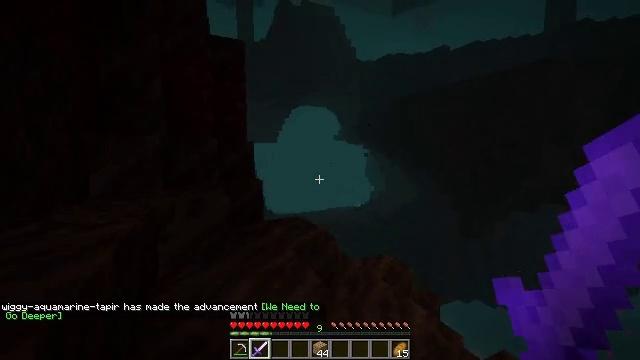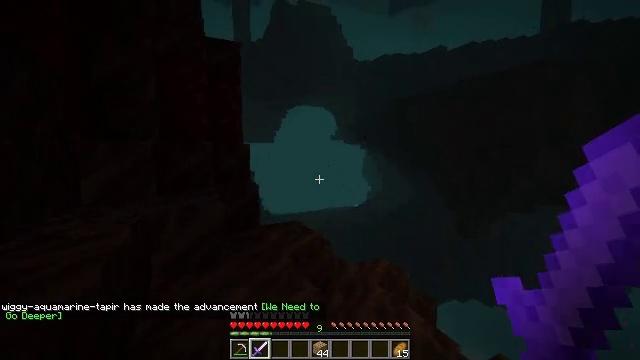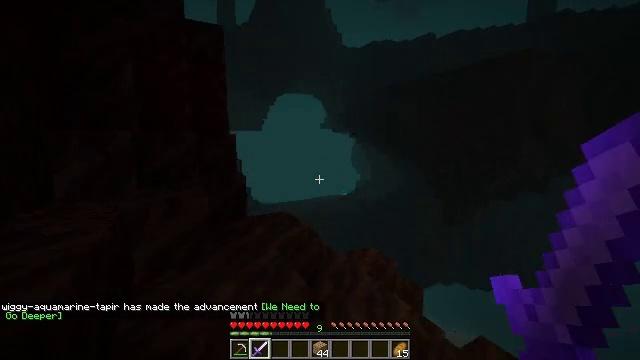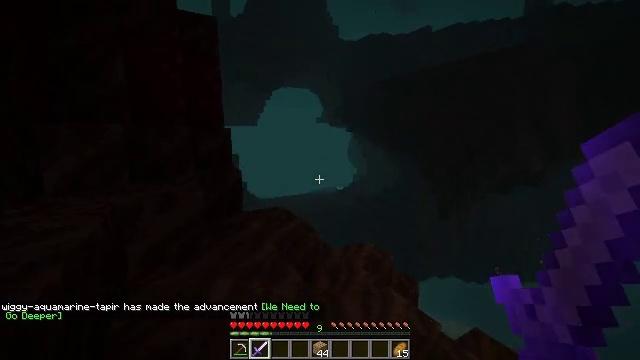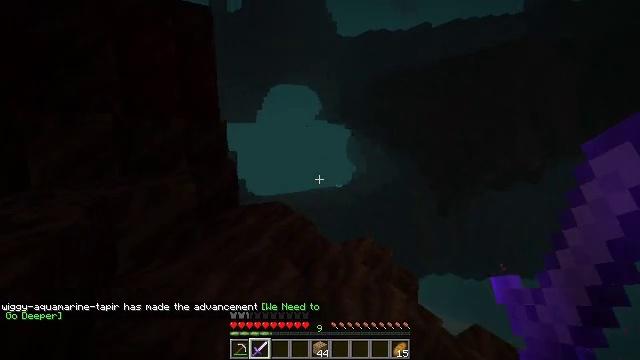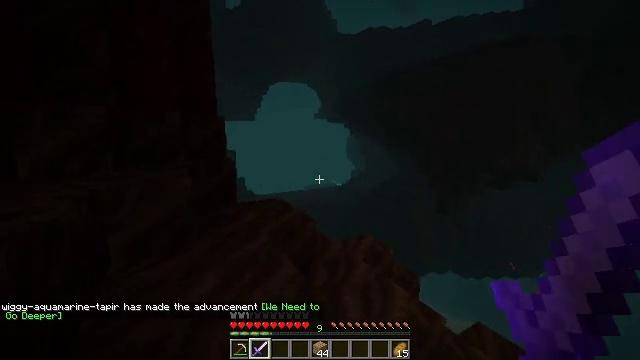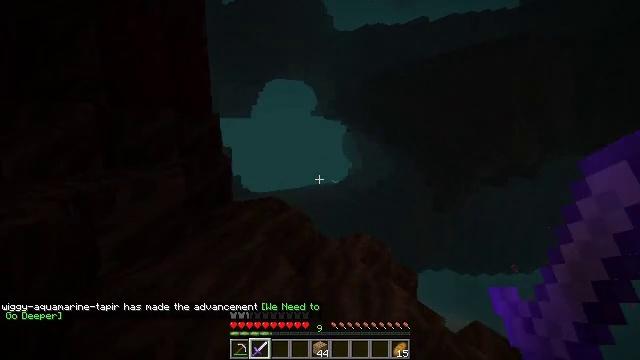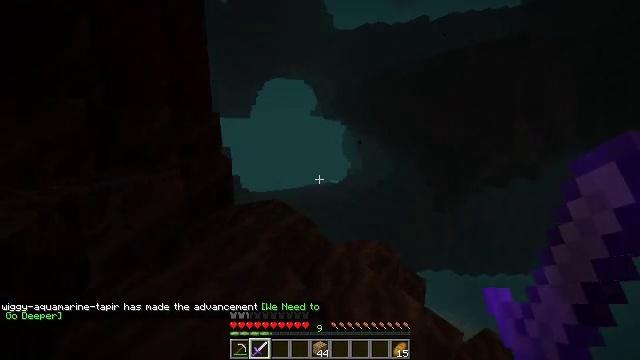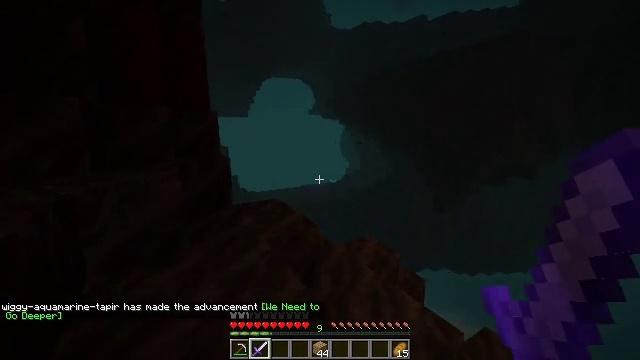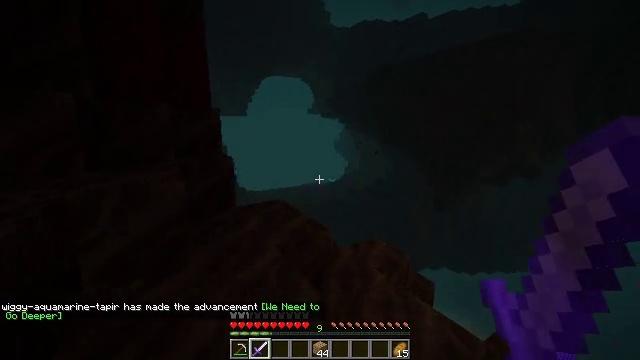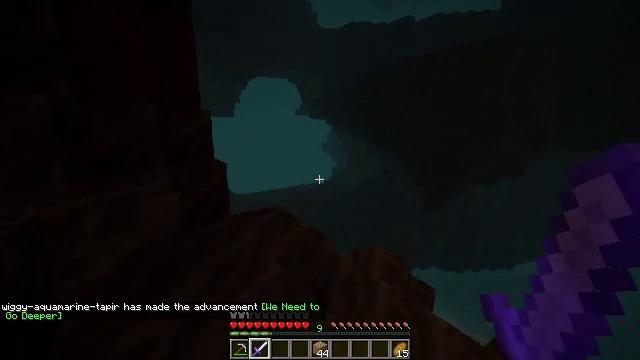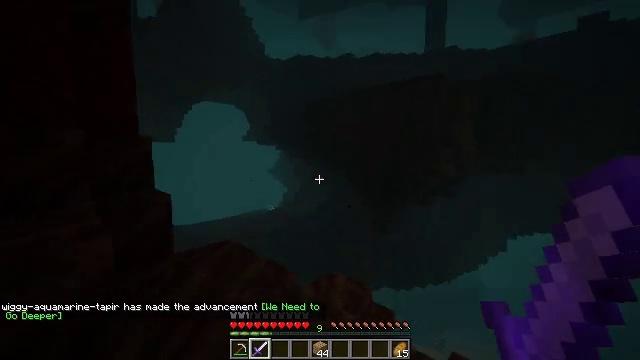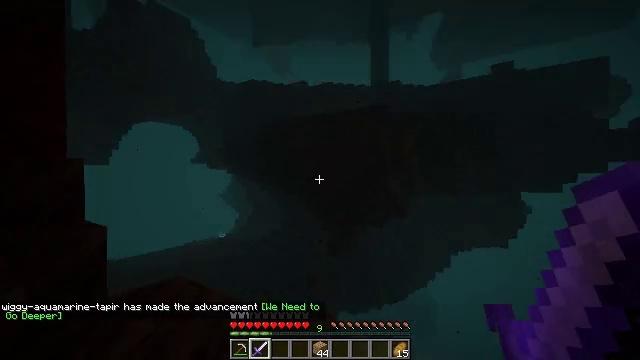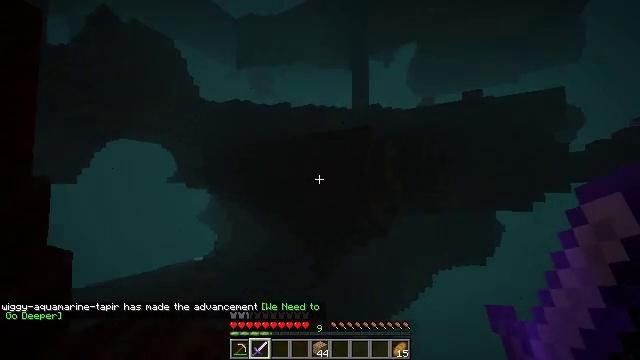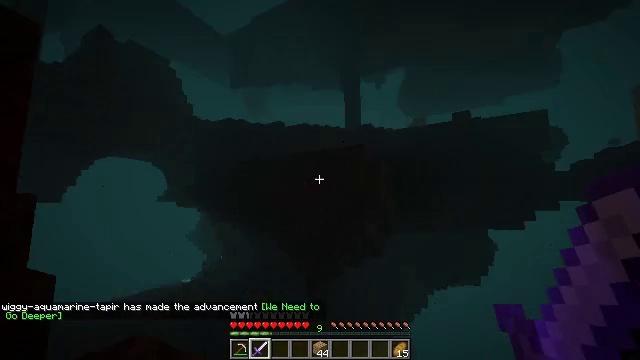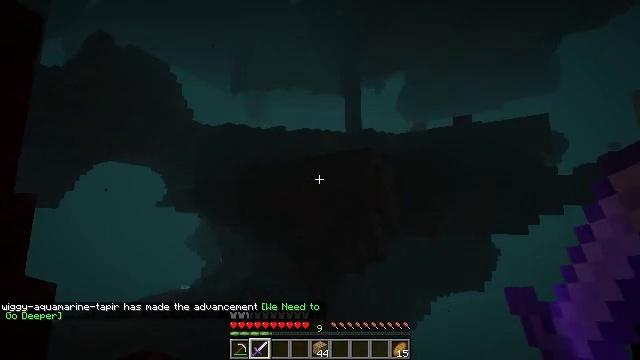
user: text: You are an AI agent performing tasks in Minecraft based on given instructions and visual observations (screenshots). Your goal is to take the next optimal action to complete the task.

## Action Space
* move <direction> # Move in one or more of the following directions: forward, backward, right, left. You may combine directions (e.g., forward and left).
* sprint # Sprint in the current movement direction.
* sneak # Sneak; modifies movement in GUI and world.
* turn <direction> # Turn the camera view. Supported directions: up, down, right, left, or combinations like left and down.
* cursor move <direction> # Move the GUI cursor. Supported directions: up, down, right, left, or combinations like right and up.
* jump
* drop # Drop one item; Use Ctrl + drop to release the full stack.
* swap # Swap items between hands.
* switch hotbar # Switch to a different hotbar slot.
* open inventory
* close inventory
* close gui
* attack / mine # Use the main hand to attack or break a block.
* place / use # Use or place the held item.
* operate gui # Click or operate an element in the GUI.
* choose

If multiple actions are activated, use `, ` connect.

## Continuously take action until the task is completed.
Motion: motion action
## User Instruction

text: Gather soul soil blocks.
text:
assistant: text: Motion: move forward, jump
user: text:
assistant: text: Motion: move forward, turn right and down
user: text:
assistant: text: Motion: move forward, turn down
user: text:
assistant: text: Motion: move forward and move left
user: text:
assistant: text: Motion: move forward and move left
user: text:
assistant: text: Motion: move forward and move left
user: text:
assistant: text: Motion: move forward and move left
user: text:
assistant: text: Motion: move forward and move left
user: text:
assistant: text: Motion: move forward and move left
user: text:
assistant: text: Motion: move forward and move left, turn right
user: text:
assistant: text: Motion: move forward and move left, turn right and up
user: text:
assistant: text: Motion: move forward and move left, turn right and up
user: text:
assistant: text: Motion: move forward and move left, turn right and up
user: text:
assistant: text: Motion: move forward and move left, turn right and up
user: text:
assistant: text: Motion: move forward and move left
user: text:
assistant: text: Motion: move forward and move left
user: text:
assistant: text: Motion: move left
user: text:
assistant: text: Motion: move left
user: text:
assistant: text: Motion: no_op
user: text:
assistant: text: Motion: no_op
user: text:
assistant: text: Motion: no_op
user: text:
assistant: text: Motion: no_op
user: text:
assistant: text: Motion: turn down
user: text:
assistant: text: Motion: no_op
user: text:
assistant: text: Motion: no_op
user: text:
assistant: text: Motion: no_op
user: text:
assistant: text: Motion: no_op
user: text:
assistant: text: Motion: no_op
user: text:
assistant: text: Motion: no_op
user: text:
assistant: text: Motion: no_op